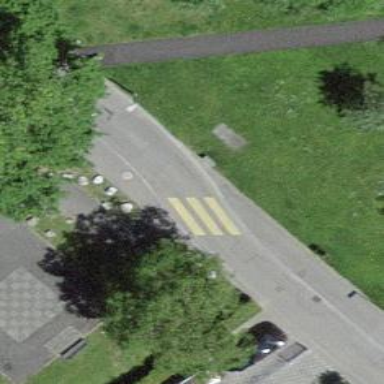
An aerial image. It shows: Uncontrolled road crossing.